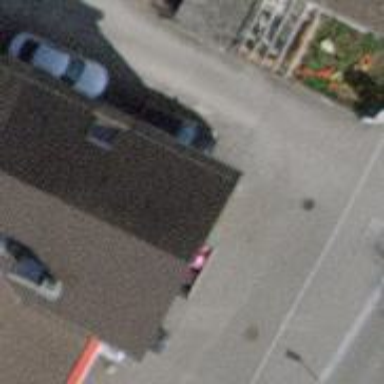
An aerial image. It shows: Convenience shop.